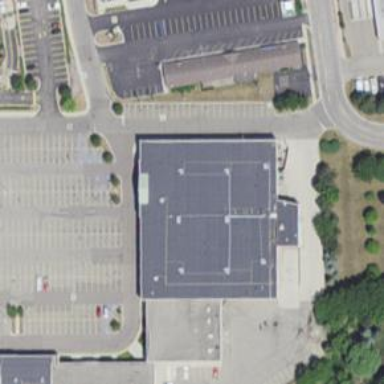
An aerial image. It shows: Retail building.